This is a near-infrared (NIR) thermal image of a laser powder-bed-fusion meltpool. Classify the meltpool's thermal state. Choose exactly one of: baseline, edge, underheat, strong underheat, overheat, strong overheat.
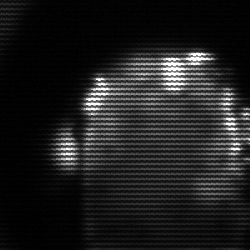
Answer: baseline